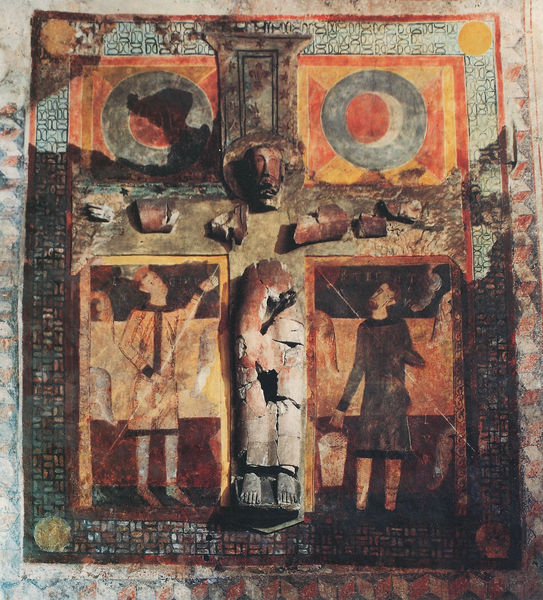
Titel: Wandmalerei mit Christusfigur, flankiert von den Heiligen Longinius und Stephanus
Standort: Sant Joan de Caselles (EU - Andorra)
Schlagwörter: braun, bunt, männer, orange, ornament, rahmen, kirche, sonne, ton, relief, figuren, lanze, soldaten, wandmalerei, vier, mond, kreuz, rechteck, mosaik, christus, jesus, jesus christus, kreuzigung, antik, kruzifix, fresko, eimer, beschädigt, kreiz, essigschwamm, am kreuz, chisti, mixedmedia, gekreuzogt